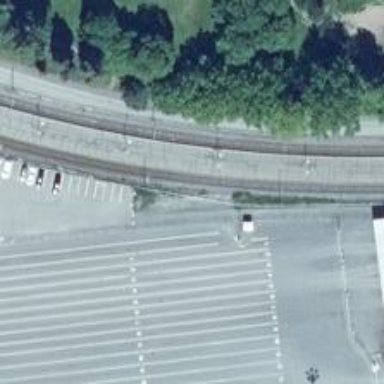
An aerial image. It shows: Railway with electrified contact lines.